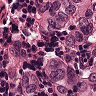
Metastatic tissue present: yes